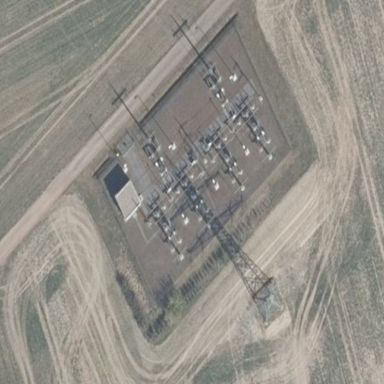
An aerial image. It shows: Outdoor power substation with fence surrounding it. The substation operates at the transmission level.